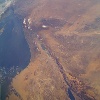
Label: land